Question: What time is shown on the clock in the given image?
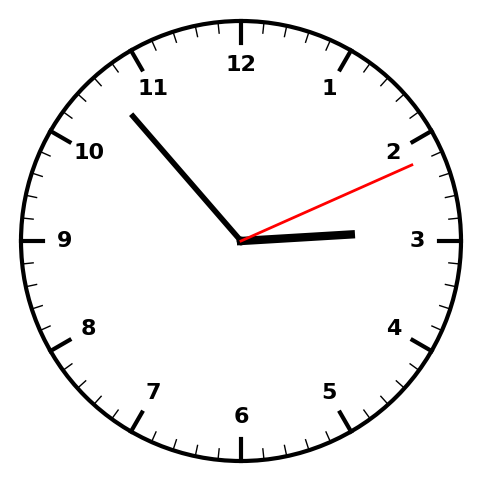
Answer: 02:53:11